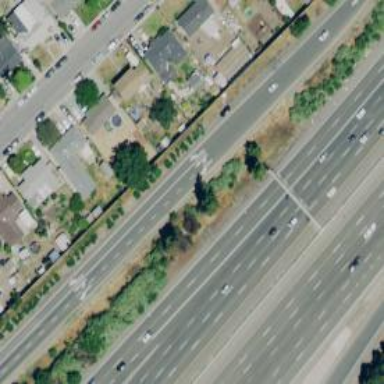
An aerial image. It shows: Motorway link.